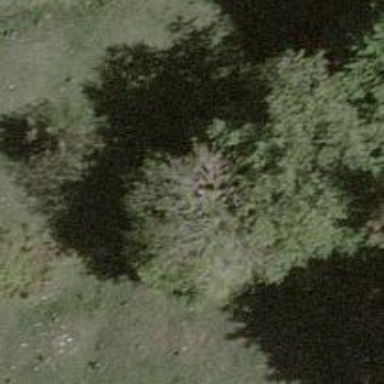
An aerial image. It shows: Beautiful tree in nature.